四年级 · 度量几何学

好如果用这个 $10^{\circ}$ 角来度量, 那么下图这个角可能是

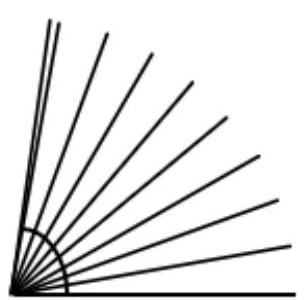
A. $80^{\circ}$
B. $81^{\circ}$
C. $71^{\circ}$
答案: B